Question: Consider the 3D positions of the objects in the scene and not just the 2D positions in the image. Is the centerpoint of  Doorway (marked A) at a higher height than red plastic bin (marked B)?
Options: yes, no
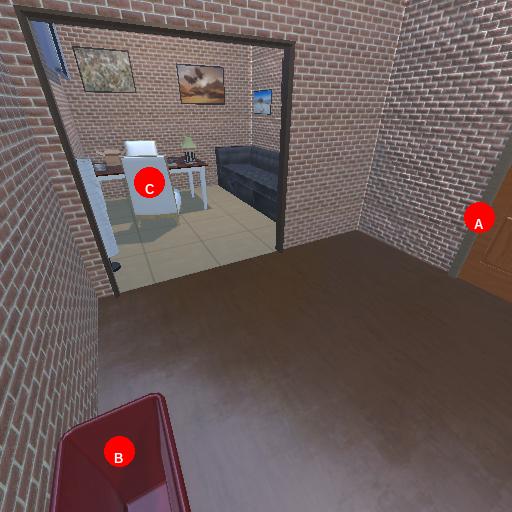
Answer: yes